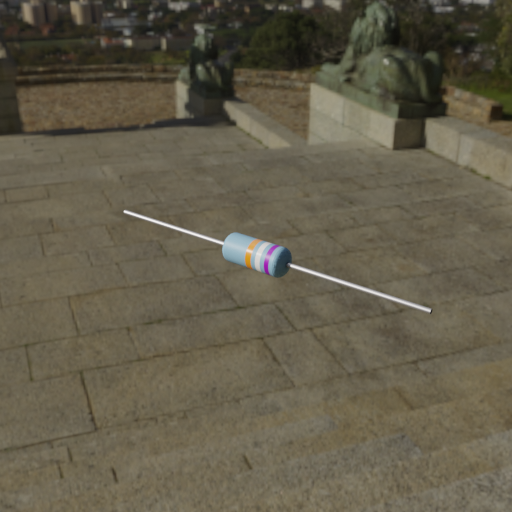
Resistor colour bands (in order): orange, white, violet